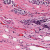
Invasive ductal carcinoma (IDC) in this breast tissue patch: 0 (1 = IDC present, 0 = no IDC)